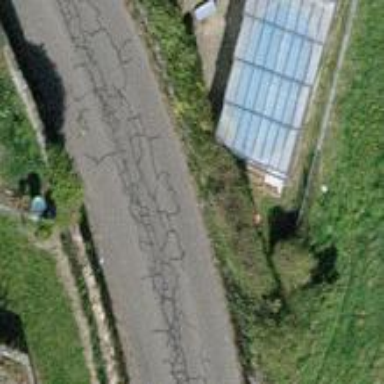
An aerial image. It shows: Tertiary road with asphalt surface.